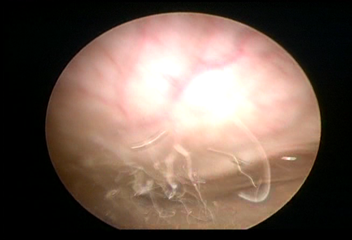
Modality: WLC
Class: Normal mucosa
Bladder cancer association: No